Field crop: maize
Growth stage: 2
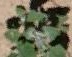
Species: chenopodium